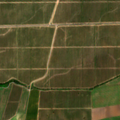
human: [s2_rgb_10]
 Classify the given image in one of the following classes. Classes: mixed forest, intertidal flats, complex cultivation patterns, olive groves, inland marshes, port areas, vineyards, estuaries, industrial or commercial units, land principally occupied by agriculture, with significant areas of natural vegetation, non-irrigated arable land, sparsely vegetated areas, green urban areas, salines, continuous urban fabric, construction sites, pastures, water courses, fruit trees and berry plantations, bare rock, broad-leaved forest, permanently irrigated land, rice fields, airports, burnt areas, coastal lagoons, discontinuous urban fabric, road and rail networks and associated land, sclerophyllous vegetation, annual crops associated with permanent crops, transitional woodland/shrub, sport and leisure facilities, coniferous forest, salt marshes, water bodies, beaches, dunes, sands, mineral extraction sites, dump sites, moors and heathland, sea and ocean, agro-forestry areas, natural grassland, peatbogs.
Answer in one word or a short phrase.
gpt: continuous urban fabric